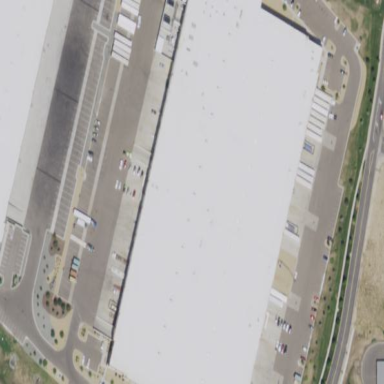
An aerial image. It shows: Warehouse building.